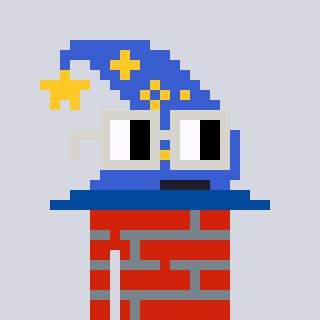
a pixel art character with square light gray glasses, a wizard hat-shaped head and a red-colored body on a cool background